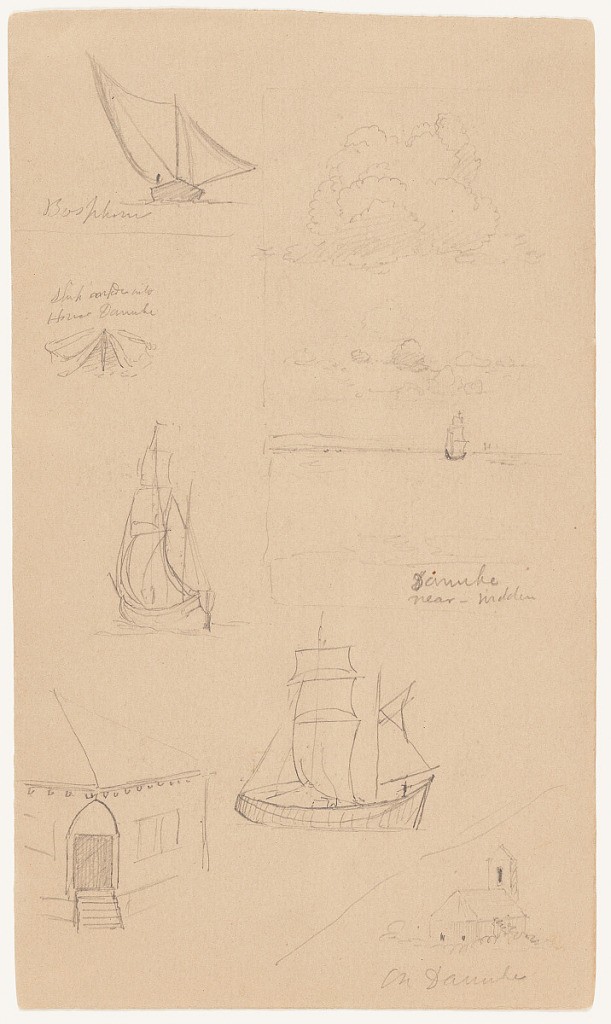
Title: Mixed Sketches along the Danube
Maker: Frederic Edwin Church, American, 1826–1900
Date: June 9-17, 1868
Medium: Graphite on tan wove paper; verso: graphite
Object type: Drawing
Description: Mixed sketches from the Danube River showing views of sailboats and buildings near the river's shore. At upper left, a sailboat near the Bosphorous Strait and a converted houseboat are shown. A small landscape sketch showing a ship sailing on the Danube with billowing clouds above is visible at upper right. Two more sailboats are includd at center right and left center. Two buildings are shown in the lower corners.

Verso: Landscape and architecture sketch showing two views of a castle on the banks of the Danube River. Above, a single tower upon a hill with adjoining walls is shown, while, below, two towers are visible atop the steep, wooded, and fortified riverbank.